Question: I have a problem in finding the strength of the non dominated solutions using MATLAB for two
objective functions.
Actually, I know its concept and its if condition statement but I could not extract the required
data.
Without going to details and confusion,
I think the following figure explains my problem clearly:

where the vertical and horizontal black lines are drawn just to know the red points
which are covered by the blue point.
what is done for blue point 1 is also done to other blue points 2 and 3
and that's it
the final output vector should be:
'''
[ 4 4 2 ]
'''
What I have tried is:
'''
clear all
clc
% the non dominated solutions are:
N = [ 1.5 3
2.5 1.5
4 0.5 ] ;
% And the dominated solutions are:
D = [2 4
2.5 3
3 1.5
3 4
4 1
4 3 ] ;
n=size(N);
d=size(D);
for i=1:n(1)
for j=1:d(1)
if N(i,1)<=D(j,1) && N(i,2)<=D(j,2)
%%%%%%%%%%%%%%%%%%%%%%%%%
% I have a problem here %
%%%%%%%%%%%%%%%%%%%%%%%%%
end
end
end
'''
any help is highly appreciated
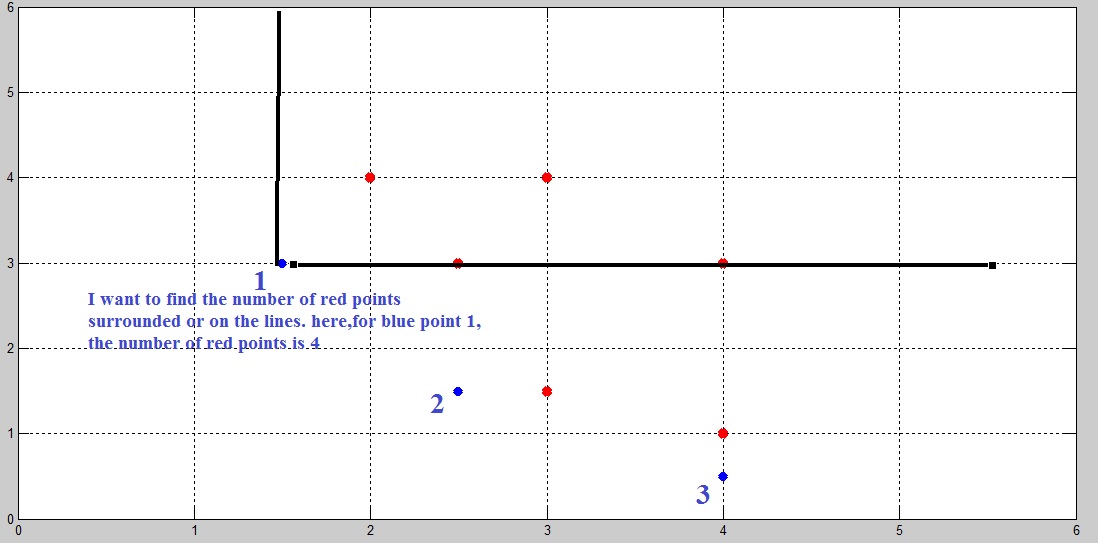
Answer: '''
clear all
N = [1.5 3; 2.5 1.5; 4 0.5];
D = [2 4; 2.5 3; 3 1.5; 3 4; 4 1; 4 3];
inds = false(size(D,1),size(N,1));
for ii = 1:size(N,1);
inds(:,ii) = D(:,1) >= N(ii,1) & D(:,2) >= N(ii,2);
end
results = sum(inds);
[d n] = find(inds);
for ii = 1:size(N,1)
disp(N(ii,:))
disp([d(n == ii) D(inds(:,ii),:)])
end
'''
results contains what you asked in the very first post
d contains indices of points selected from D matrix, point D(d(i),:) is selected for point N(n(i),:), is it clear enough? :)